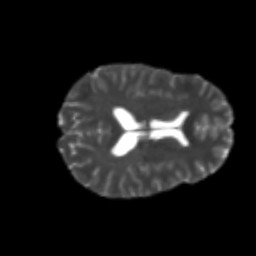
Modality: T2w
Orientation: axial
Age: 25
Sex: female
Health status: healthy
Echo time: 0.074 s